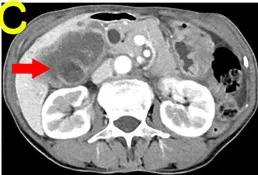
CECT, HE, and Immunohistochemistry for Case 2. (C) Peri-gallbladder condition at diagnosis.
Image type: radiology (ct)